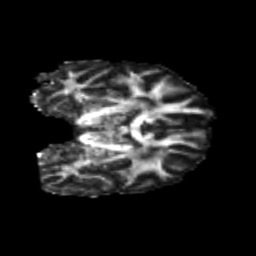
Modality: FA
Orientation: coronal
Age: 20
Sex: male
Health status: healthy
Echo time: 0.074 s